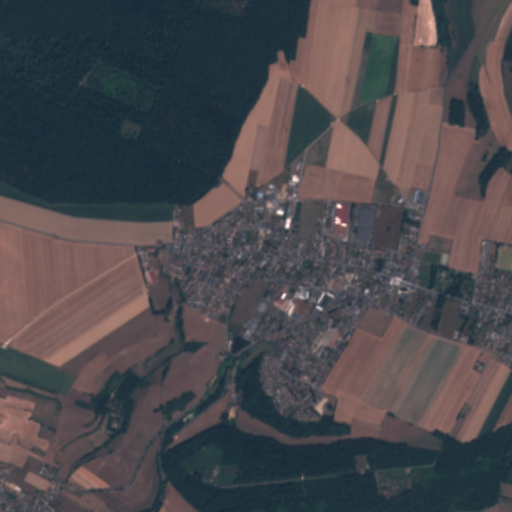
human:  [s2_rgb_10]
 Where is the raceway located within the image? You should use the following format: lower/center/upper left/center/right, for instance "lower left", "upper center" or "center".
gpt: The raceway is located in the lower center of the image.
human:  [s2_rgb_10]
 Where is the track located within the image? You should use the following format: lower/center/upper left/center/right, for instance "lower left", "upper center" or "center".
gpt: The track is located in the center right of the image.
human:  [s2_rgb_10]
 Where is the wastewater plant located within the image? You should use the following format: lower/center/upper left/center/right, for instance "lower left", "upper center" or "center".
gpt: The wastewater plant is located in the lower center of the image.
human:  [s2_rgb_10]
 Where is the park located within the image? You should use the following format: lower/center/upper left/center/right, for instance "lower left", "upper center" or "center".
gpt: There is no park in the image.